Question: We collect bat calls and analyze them and the outputs are a nightmare. I would like to streamline our process, but I'm stumped. How do I take dozens of files from excel, that look like this:

And get the import to add the rows, so that every set of four rows spaced by 2 rows (i.e. rows 3-6, 9-12, 15-18, etc--it's the same spacing for every project) are imported until empty space is reached (it'll be a different number of repetitions for each project)? I also want to 'endCol' at empty space for each four-row segment...
I can specify the range for a given site easily, using:
'''
df<-t(readWorksheetFromFile("file directory",sheet=2,
header=FALSE,startCol=2,startRow=3,endCol=5,endRow=6))
'''
Then it gets pretty ugly, but I've done this:
'''
colnames(df)<-c("Species","n","percent","mle")
BCID.df<-transform(BCID.df,Species=as.character(as.character(Species)),
n=as.numeric(as.character(n)),percent=as.numeric(as.character(percent)),
mle=as.numeric(as.character(mle)))
'''
The output is formatted the way I want, but I need to fix the 'endRow'and 'endCol', and don't know how...any suggestions would be hugely appreciated.
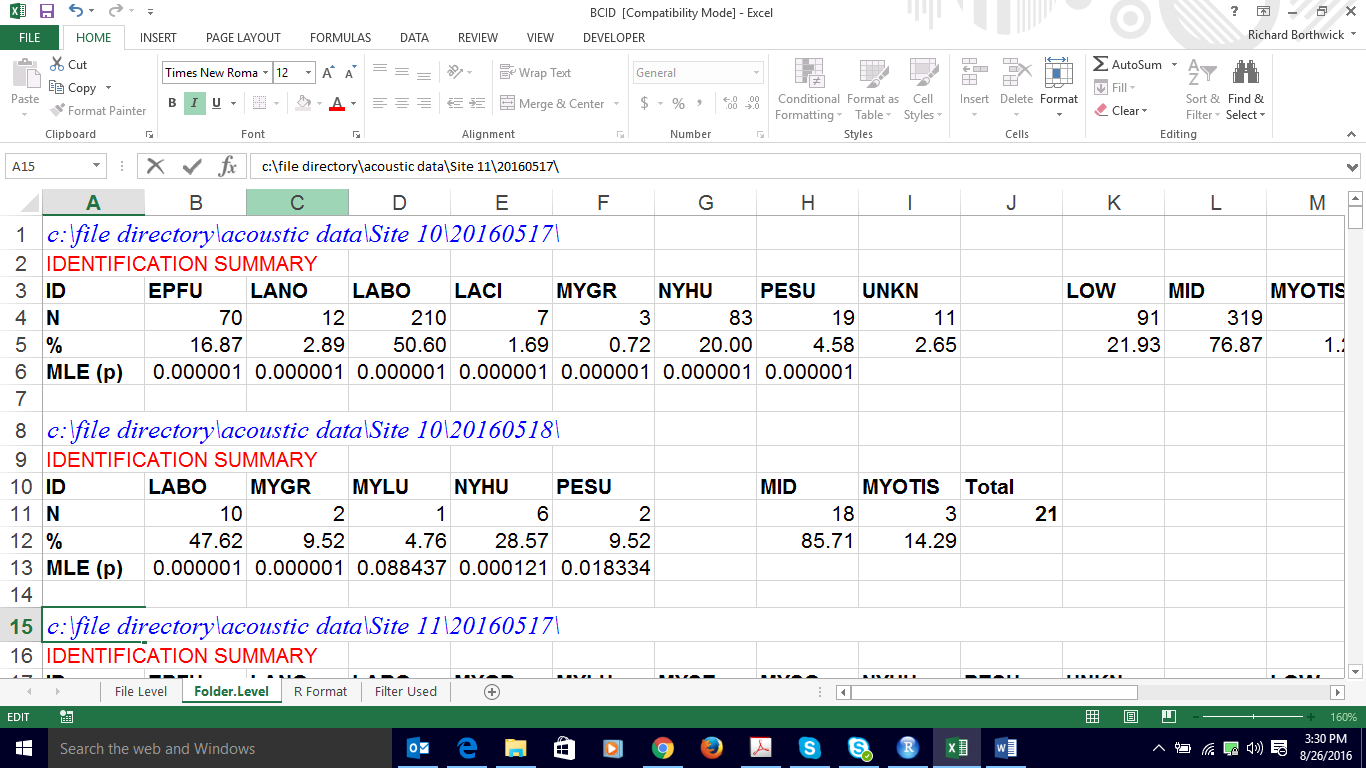
Answer: I would tackle this much like @Frank mentioned in comments. I'd read the whole thing in as one big file and then split it up into a list based on the file path information. Once these are split into a list each dataset can be cleaned up in a 'lapply' loop.
I'm reaingd in via 'readxl::read_excel', but you can likely read the whole file in via function from if you'd prefer.
'''
library(readxl)
orig = read_excel("test.xlsx", col_names = FALSE)
'''
The first six line of some fake data look like:
'''
X0 X1 X2 X3 X4 X5 X6
<chr> <chr> <chr> <chr> <chr> <chr> <chr>
1 c:\file directory\acoustic data\Site 10\20160517 <NA> <NA> <NA> <NA> <NA> <NA>
2 identification summary <NA> <NA> <NA> <NA> <NA> <NA>
3 ID EPFU LANO <NA> MID <NA> <NA>
4 N 70 12 <NA> 4 <NA> <NA>
5 % 16 3 <NA> 13 <NA> <NA>
6 MLE(p) 1E-3 2E-3 <NA> <NA> <NA> <NA>
'''
This original file should be split into separate tables, which can be done based on the rows that contain the file path information starting with "c:". To figure out where these are, use 'cumsum' with 'grepl' on the first column of the whole dataset.
'''
groups = cumsum(grepl("c:", orig$X0))
'''
Use this vector to split the file, saving each separate table into a list via 'split'.
'''
orig_list = split(orig, groups)
'''
Now the rest of the work is cleaning up each dataset, transposing things and removing any extra rows and columns. This is also where you might pull out the Site and Date information from the file path to add to the dataset to keep things organized, which I demonstrate but isn't strictly necessary. I put this all into a function for use in 'lapply'. Note I used 'readr::type_convert' at one point to make sure numeric variables were converted appropriately.
'''
clean_data = function(data) {
# Get rid of any empty headers (missing values in first column)
new = data[!is.na(data[,1]),]
# Transpose
new = t(new)
# Put into data.frame, removing extraneous columns 1 to 2
# and using first row as variable names
# Convert variables to appropriate type at same time using readr::type_convert
new2 = readr::type_convert(as.data.frame(new[-1, -(1:2)]))
names(new2) = new[1, -(1:2)]
# Add site and date columns by pulling info from original "c:\..." cell
new2$site = unlist(strsplit(new[1], "\\"))[4]
new2$date = unlist(strsplit(new[1], "\\"))[5]
# Remove everything after first missing ID
new2[cumsum(is.na(new2$ID)) == 0,]
}
'''
Now loop through all chunks and clean each one. The resulting cleaned files will be in a list. You could row bind these together into one dataset if needed.
'''
lapply(orig_list, clean_data)
'''